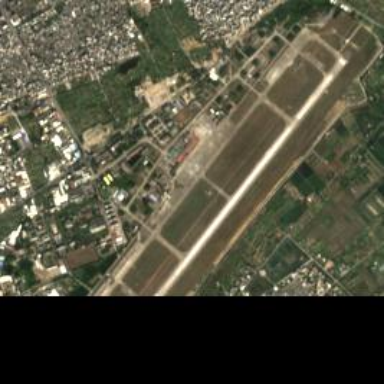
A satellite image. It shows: Military airfield located within larger aerodrome area.